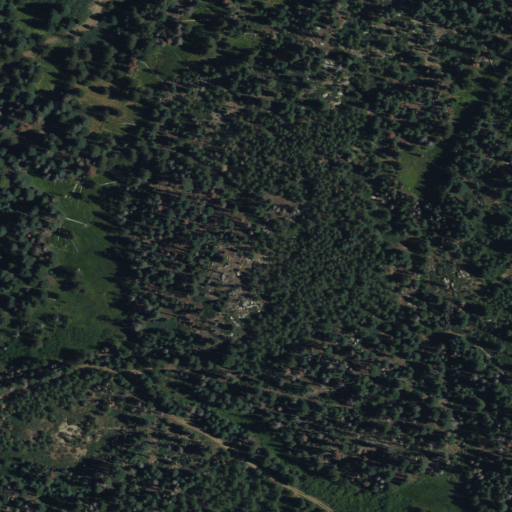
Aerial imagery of plain(s) in California named Crane Meadow containing grassland and woody wetlands